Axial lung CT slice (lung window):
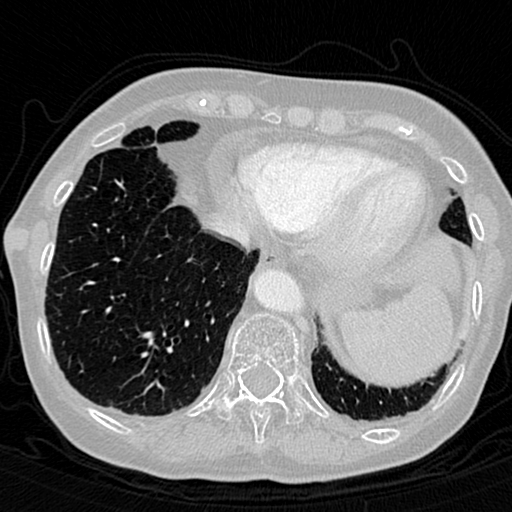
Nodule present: no